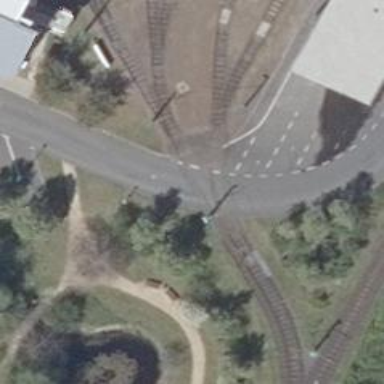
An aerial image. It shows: Tram railway yard with electrified contact lines.